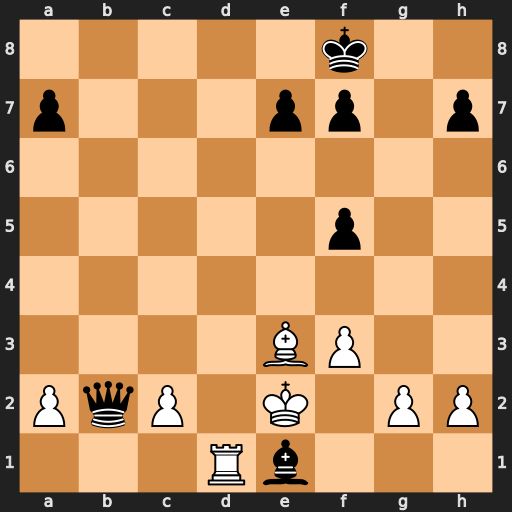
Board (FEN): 5k2/p3pp1p/8/5p2/8/4BP2/PqP1K1PP/3Rb3
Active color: w
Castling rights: -
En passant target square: -
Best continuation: Rd8+ Kg7 Bd4+ Qxd4 Rxd4